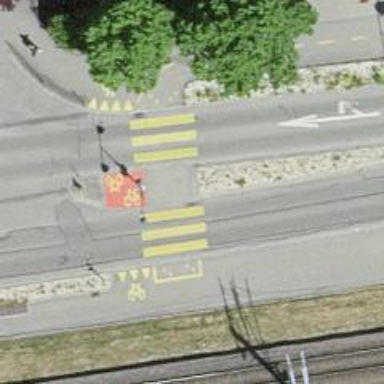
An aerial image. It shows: Zebra crossing on the road.